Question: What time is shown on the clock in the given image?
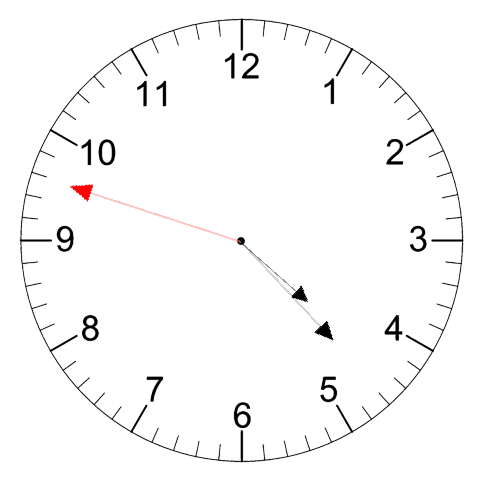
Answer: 04:22:48